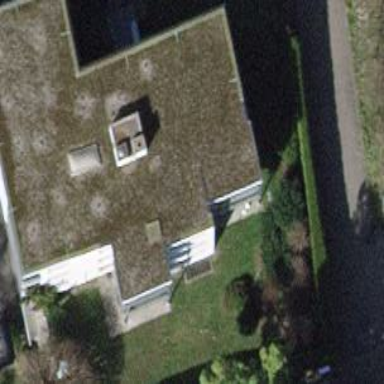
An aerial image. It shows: Apartment building with flat roof.